Aerial crown-view tile of a tropical tree (Barro Colorado Island, Panama), acquired 20240813:
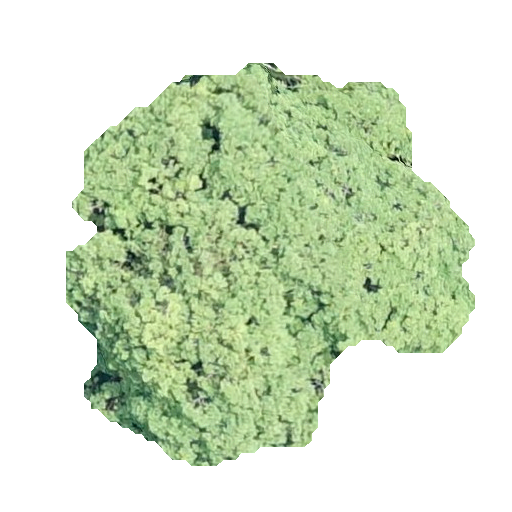
Species: Tabebuia rosea
GBIF accepted scientific name: Tabebuia rosea
Crown area: 174.623 m²